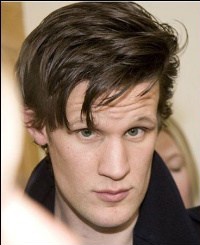
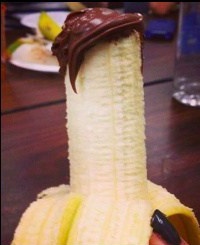
Blend attribute: Hair Style
Blending difficulty: High
Creative potential: High